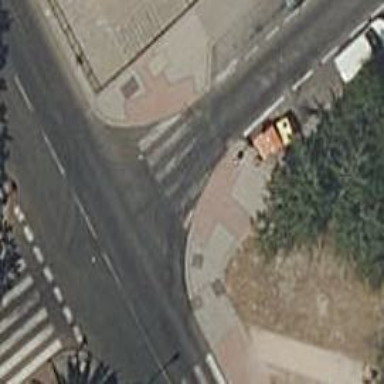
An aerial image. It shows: Marked crossing on the road.